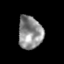
Tissue: prostate
Cell type: T cells
Senescence score: 0.7732
Nuclear area (px): 779
Mean DAPI intensity: 142.114